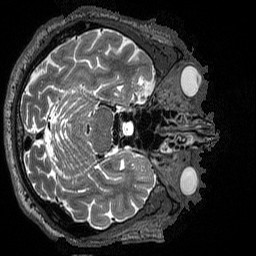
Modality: T2w
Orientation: axial
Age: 72
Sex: male
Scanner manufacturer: siemens
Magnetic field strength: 3 T
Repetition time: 3.2 s
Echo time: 0.564 s